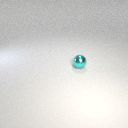
small cyan metal sphere